Field crop: tomato
Growth stage: 2
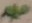
Species: solanum